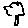
Label: tree